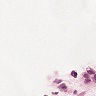
Metastatic tissue present: yes